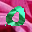
Label: 0